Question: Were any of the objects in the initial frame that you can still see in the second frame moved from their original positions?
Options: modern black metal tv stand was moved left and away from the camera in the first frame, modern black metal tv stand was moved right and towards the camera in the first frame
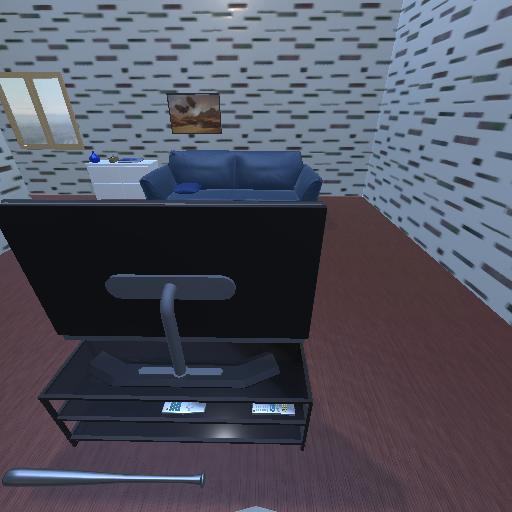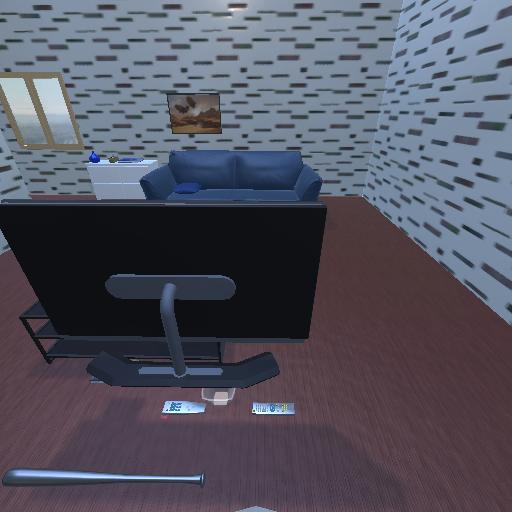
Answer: modern black metal tv stand was moved left and away from the camera in the first frame